Interaction volume radius: 10 \u00c5
Interaction volume height: 30 \u00c5
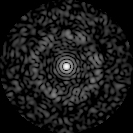
Disorder parameter: 0.821